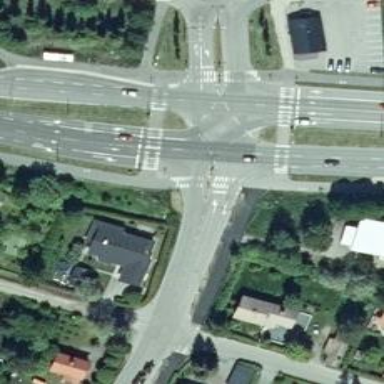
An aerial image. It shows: Cycleway with asphalt surface and crossing island for cyclists.